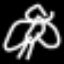
Label: angel